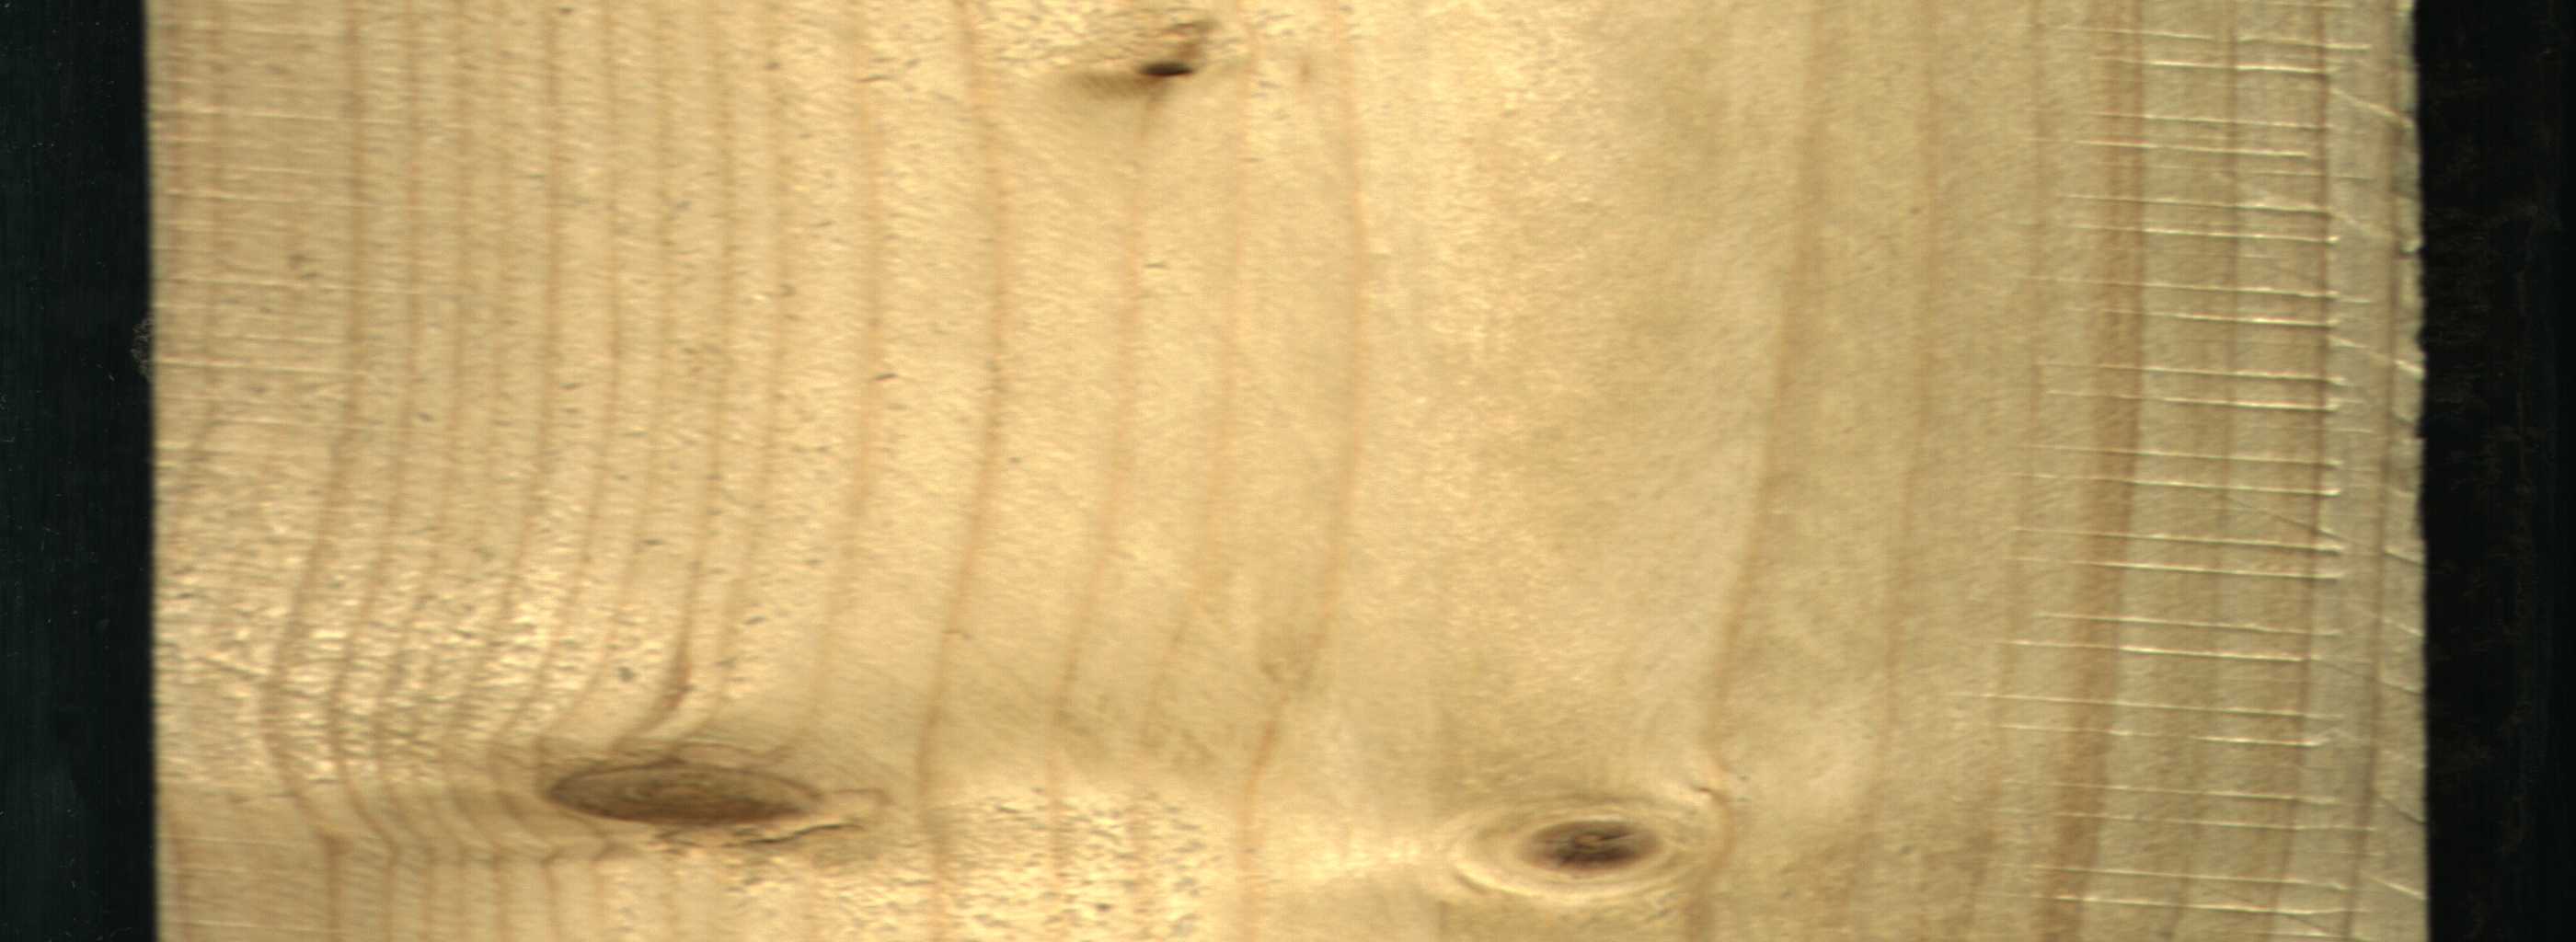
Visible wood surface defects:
Live_Knot
Live_Knot
Live_Knot